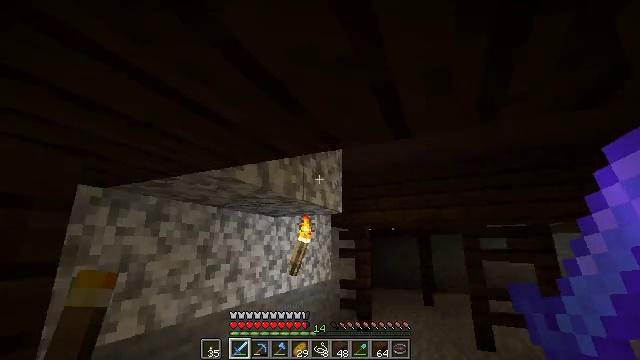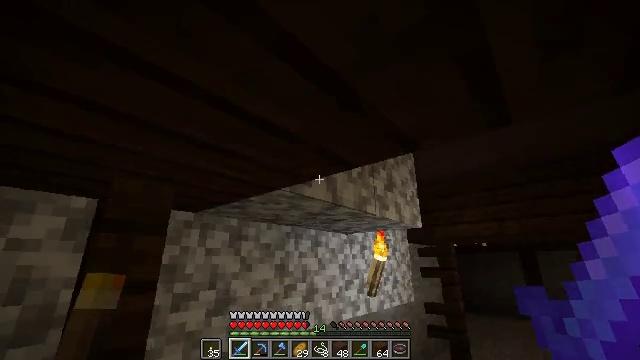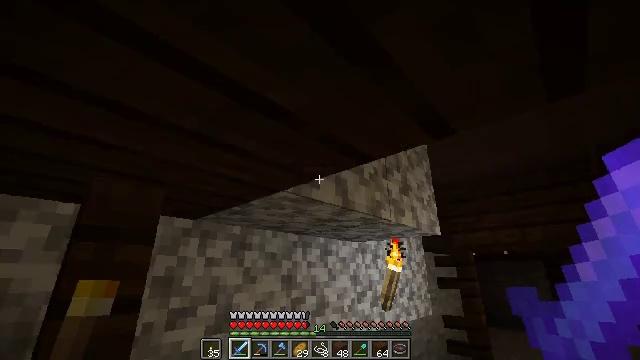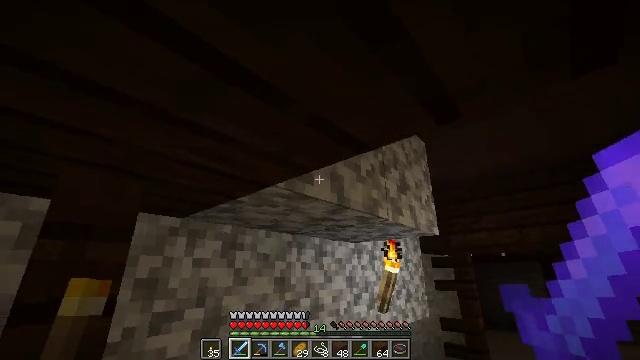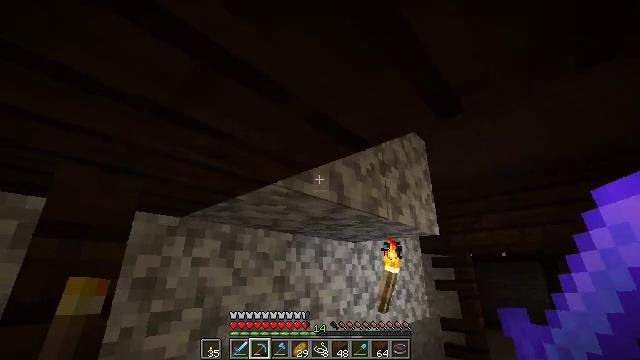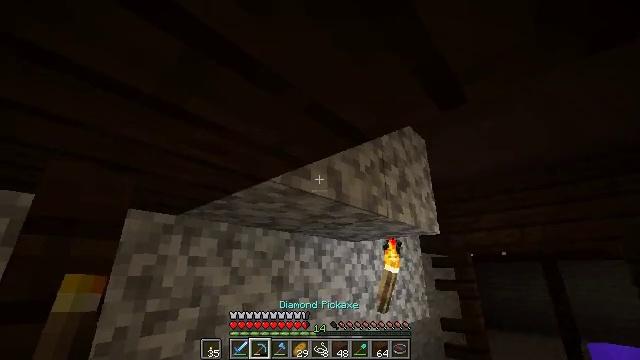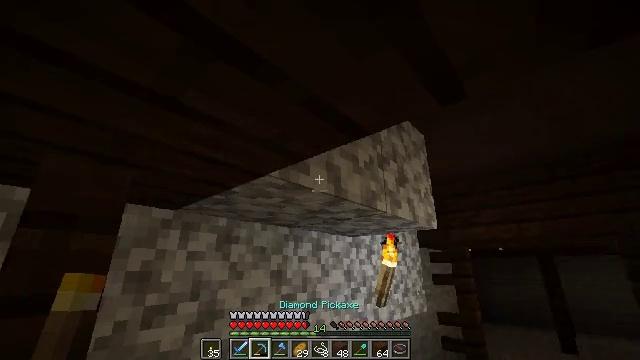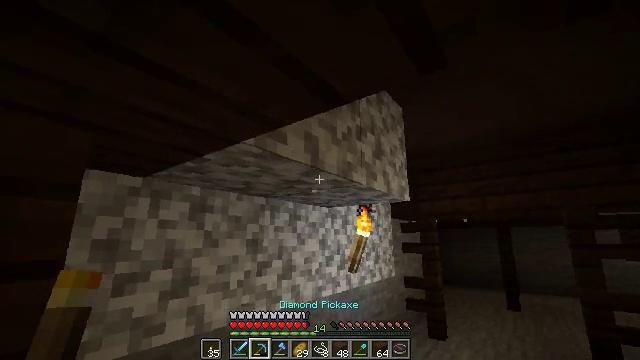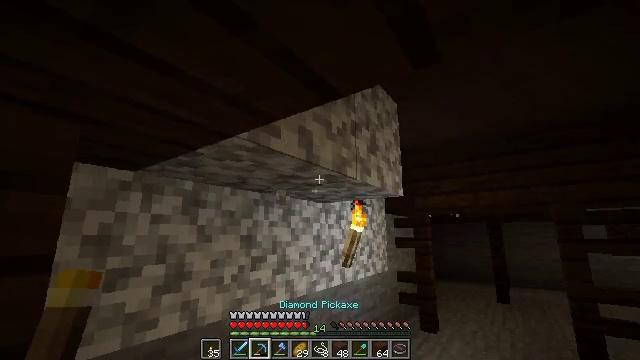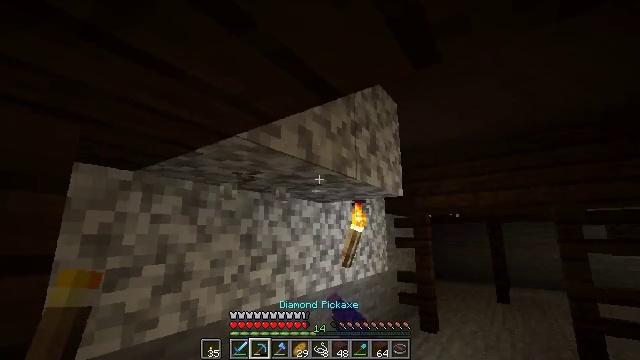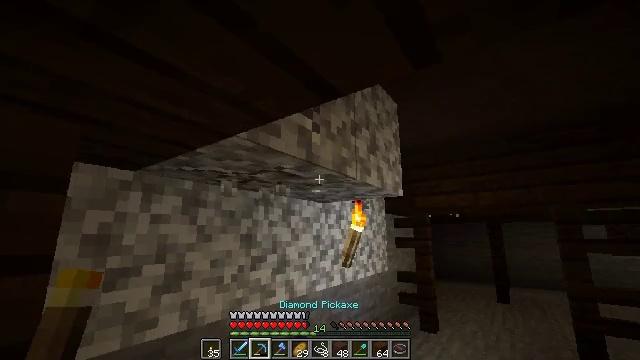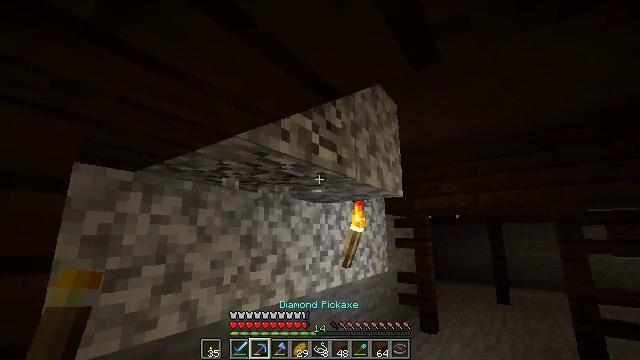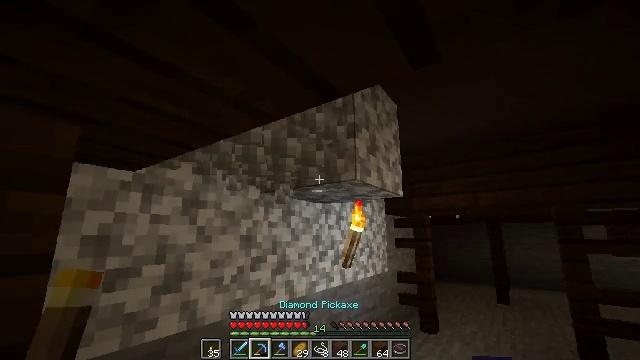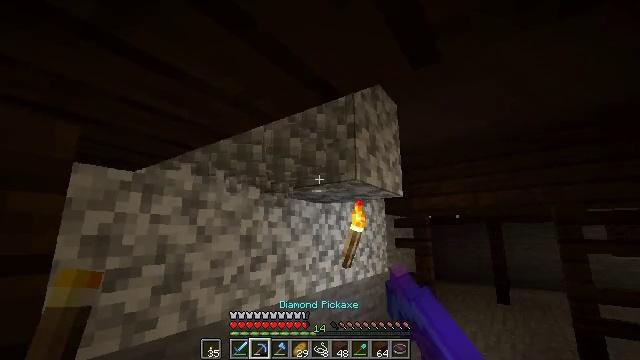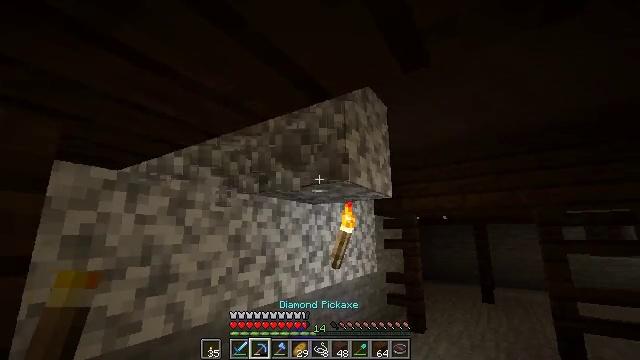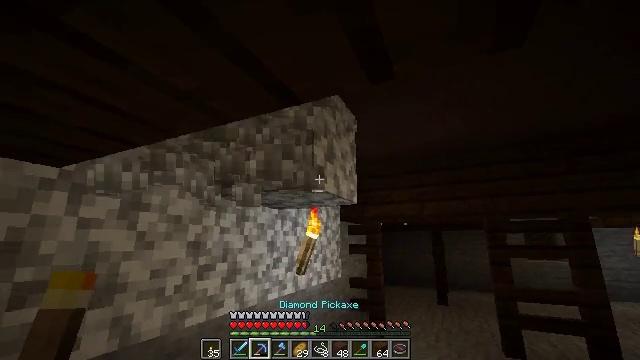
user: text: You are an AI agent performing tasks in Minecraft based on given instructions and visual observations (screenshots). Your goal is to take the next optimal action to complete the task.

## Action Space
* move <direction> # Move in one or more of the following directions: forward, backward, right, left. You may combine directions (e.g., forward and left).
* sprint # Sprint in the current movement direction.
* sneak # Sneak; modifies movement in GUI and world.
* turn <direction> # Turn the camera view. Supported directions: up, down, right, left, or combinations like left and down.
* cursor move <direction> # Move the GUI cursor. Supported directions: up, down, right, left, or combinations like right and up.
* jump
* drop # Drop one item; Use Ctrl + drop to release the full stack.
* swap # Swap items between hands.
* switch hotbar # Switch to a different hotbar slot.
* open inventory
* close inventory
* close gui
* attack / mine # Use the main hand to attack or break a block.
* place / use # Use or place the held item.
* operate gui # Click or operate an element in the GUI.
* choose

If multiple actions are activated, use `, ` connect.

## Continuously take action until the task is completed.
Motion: motion action
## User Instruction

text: Break the diorite block.
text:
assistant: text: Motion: move forward, turn left and up
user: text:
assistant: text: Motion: turn left and up
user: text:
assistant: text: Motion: no_op
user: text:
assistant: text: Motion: switch to hotbar 2
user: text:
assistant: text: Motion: switch to hotbar 2
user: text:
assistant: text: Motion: turn down, switch to hotbar 2
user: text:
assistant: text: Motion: turn right and down
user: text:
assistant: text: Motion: turn right and down, attack / mine
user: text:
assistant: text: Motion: attack / mine
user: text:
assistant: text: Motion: attack / mine
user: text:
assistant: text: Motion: attack / mine
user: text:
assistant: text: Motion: attack / mine
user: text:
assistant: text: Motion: attack / mine
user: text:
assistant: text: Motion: turn right, attack / mine
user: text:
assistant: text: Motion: turn right and up, attack / mine
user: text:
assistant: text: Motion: turn right, attack / mine
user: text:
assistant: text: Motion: attack / mine
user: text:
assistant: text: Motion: attack / mine
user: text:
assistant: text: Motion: attack / mine
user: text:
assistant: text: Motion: attack / mine
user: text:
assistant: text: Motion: attack / mine
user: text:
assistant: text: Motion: attack / mine
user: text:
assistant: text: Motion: move forward, attack / mine
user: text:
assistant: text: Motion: move forward, attack / mine
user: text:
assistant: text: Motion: move forward
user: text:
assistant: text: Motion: move forward, turn left
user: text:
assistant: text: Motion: move forward, turn left
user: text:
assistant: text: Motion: no_op